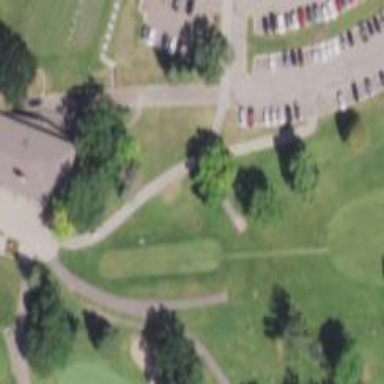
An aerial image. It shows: Service road used as golf cart path.